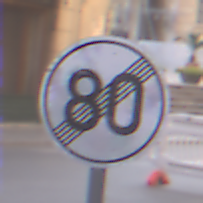
Verkehrszeichen: EndeGeschwindigkeit80
Umgebung: Outdoor, Urban
Tageszeit: SunriseSunset
Wetter: PartlyCloudy
Licht: Natural
Jahreszeit: NotSpecified
Kontrast: LowContrast